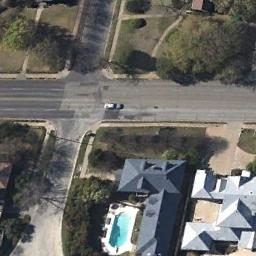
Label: intersection